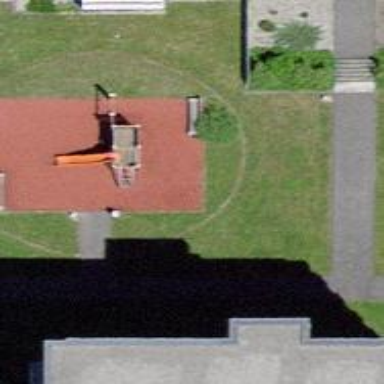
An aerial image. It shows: Playground area for leisure activities on the land.